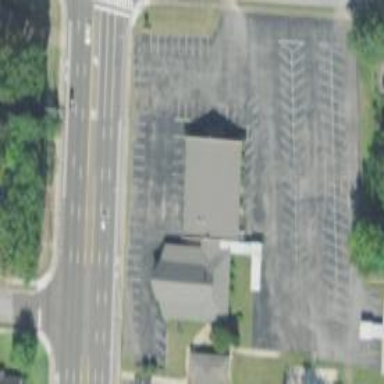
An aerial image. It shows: Building serving as place of worship.